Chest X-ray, AP view. Patient: 30 years old, sex F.
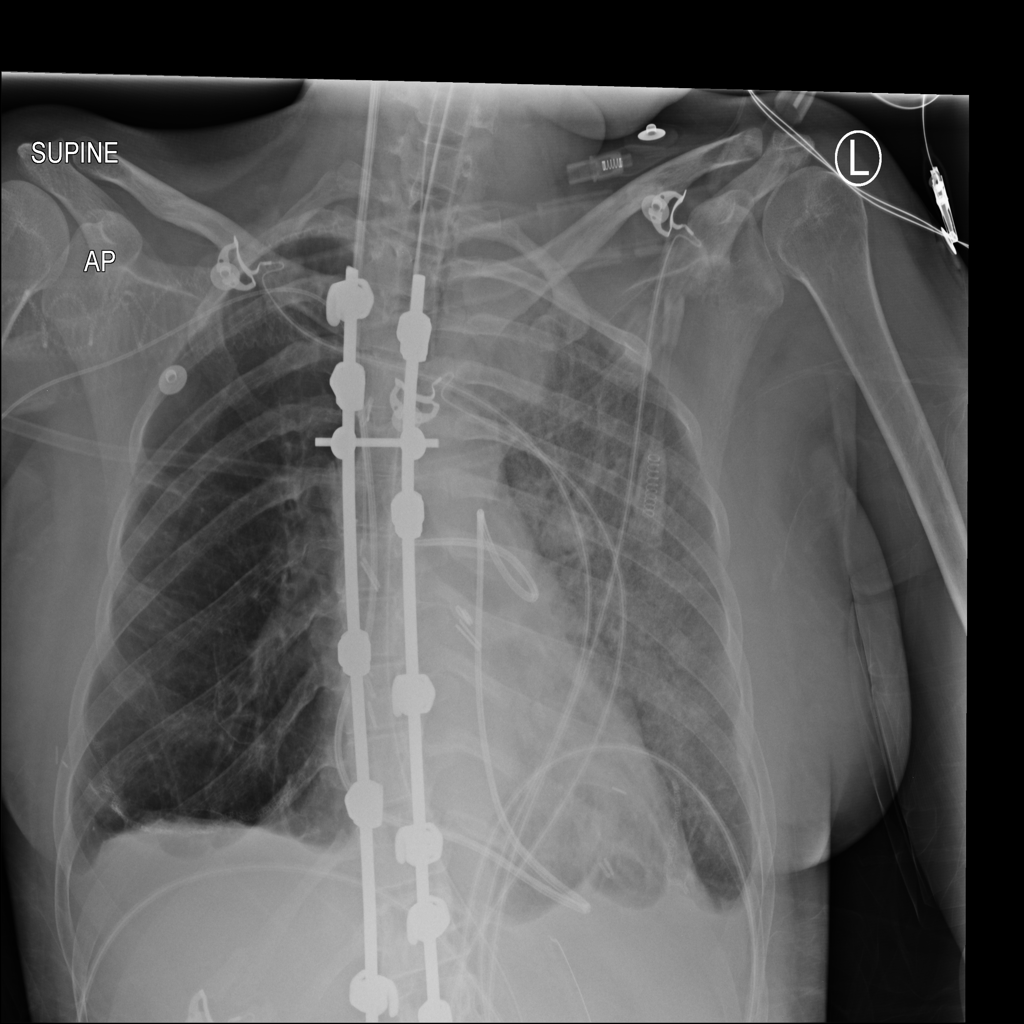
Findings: Effusion